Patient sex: M
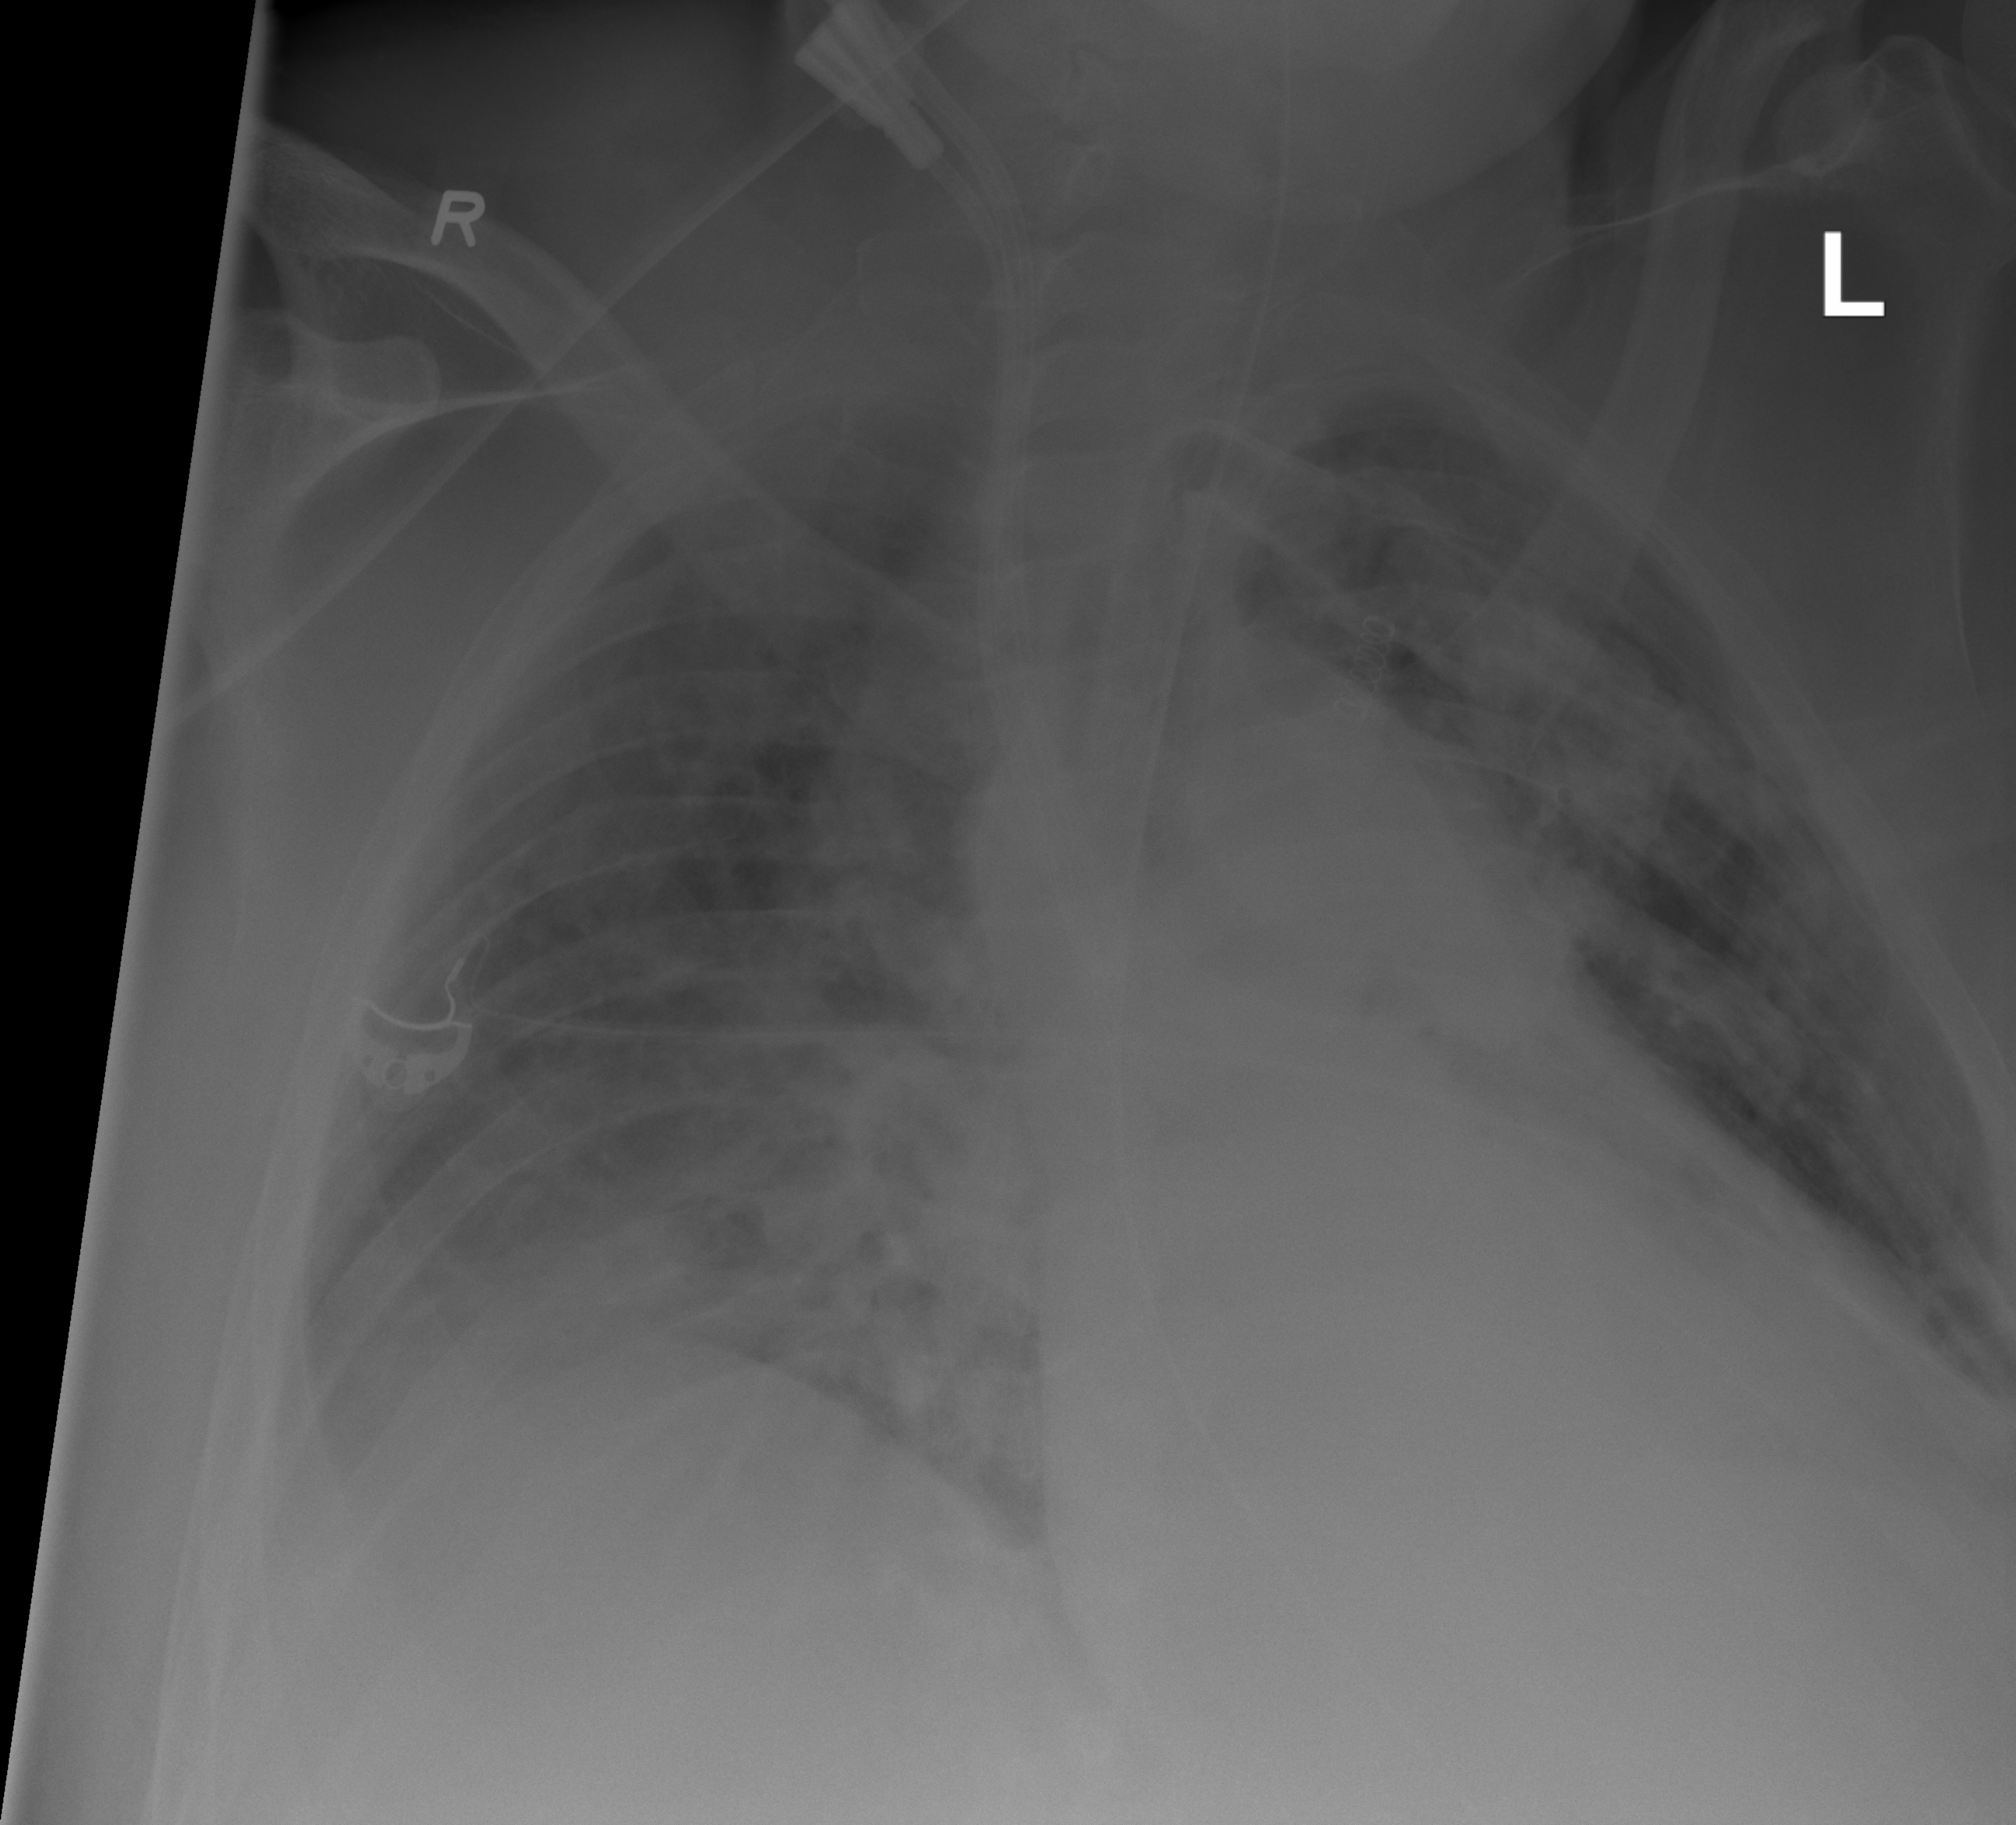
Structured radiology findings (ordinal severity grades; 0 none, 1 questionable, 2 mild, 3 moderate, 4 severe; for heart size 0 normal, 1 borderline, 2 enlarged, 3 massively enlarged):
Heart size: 2
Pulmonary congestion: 2
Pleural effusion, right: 2
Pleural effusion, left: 0
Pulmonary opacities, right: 3
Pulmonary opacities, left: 3
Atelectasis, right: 2
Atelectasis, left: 2